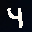
Label: 4